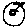
Label: circle